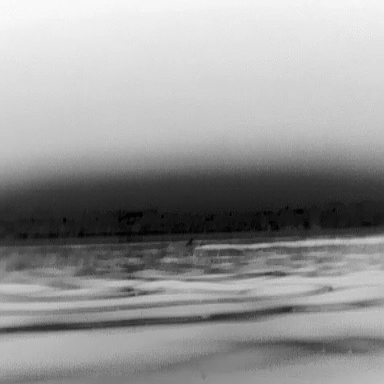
There is a canoe in the infrared image.